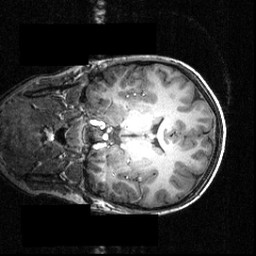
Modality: T1w
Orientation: coronal
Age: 12
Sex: male
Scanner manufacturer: siemens
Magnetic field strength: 3.951 T
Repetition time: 1.5 s
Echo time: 0.00335 s